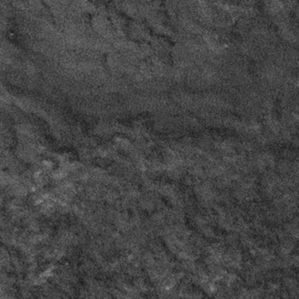
Label: frost